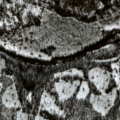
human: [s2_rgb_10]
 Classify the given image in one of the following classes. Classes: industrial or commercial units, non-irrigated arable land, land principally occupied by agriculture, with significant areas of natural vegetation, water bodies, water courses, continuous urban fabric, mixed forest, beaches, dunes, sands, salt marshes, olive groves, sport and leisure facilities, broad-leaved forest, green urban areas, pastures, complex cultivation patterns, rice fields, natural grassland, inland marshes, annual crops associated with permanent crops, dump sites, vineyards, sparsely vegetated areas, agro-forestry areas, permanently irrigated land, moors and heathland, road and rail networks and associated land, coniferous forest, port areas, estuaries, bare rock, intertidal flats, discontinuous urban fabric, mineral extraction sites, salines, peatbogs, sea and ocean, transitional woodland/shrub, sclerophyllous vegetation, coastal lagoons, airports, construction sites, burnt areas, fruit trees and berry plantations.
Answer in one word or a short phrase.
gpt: coniferous forest, transitional woodland/shrub